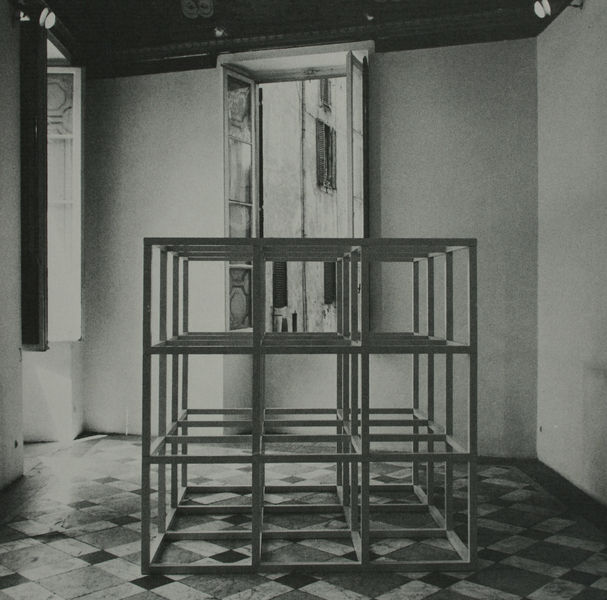
Titel: Modular Cube
Künstler: Sol Lewitt
Standort: New York
Institution: Privatsammlung
Schlagwörter: dunkel, schatten, weiß, fenster, grau, hell, holz, lampe, licht, raum, schwarz, zimmer, haus, wand, architektur, möbel, vorhang, boden, decke, innen, skulptur, statue, plastik, foto, fotografie, photographie, rechtecke, rechteck, schwarzweiss, kunst, photo, quadrate, rauten, quader, museum, fotographie, verstrebungen, quadrat, installation, photografie, verstrebung, mobel